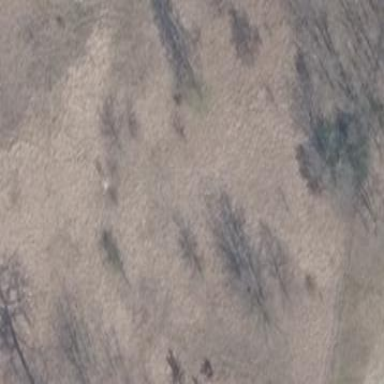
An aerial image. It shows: Area covered with grass.